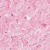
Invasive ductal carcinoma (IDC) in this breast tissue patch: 0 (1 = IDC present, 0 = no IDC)